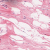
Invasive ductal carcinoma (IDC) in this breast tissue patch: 0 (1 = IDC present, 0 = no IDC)